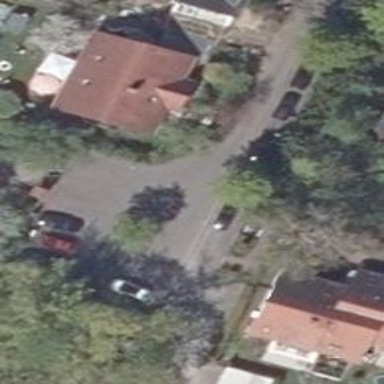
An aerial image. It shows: Living street.